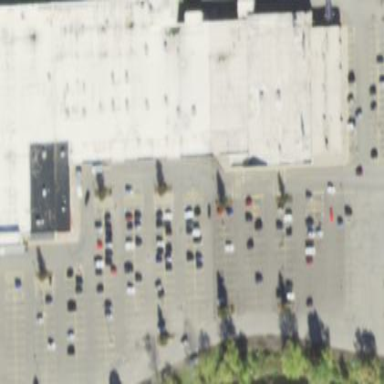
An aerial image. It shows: Retail building.